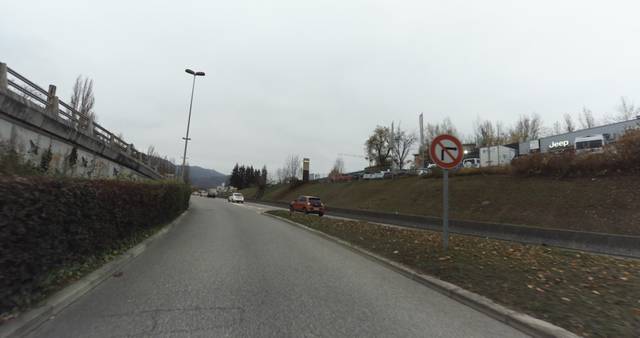
Region: France
Coordinates: 45.895, 6.111